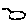
Label: bird